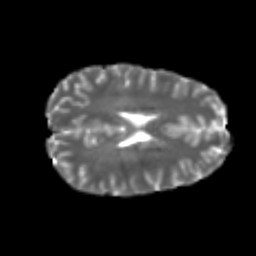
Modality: T2w
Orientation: axial
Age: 22
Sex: male
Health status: healthy
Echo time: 0.074 s